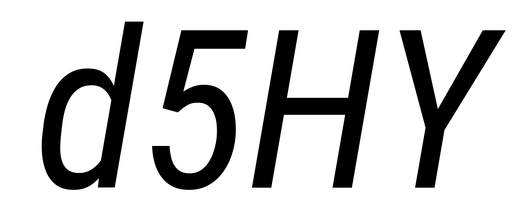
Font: Roboto-Italic_Condensed_Italic